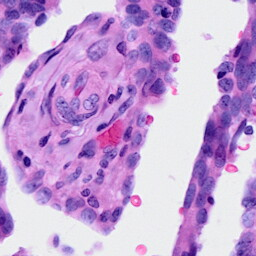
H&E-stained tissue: Ovarian